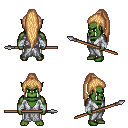
a pixel art fantasy rpg character, male body template, orc, green skin, white robe, white pants, light blonde extra-long topknot hairstyle, white cloth bandages, spear, four views (front, back, left, right), 2x2 character sprite sheet, small pixel art, hard edges, no anti-aliasing